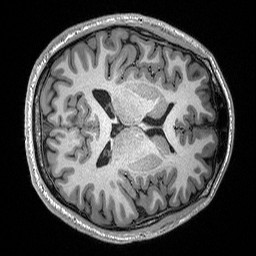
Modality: T1w
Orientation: axial
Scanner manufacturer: siemens
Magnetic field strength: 3 T
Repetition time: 2.3 s
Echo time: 0.00298 s